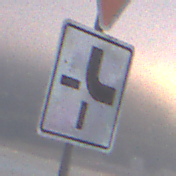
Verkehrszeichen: VerlaufVorfahrtsstrasse4
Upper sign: VorfahrtGewaehren
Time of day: SunriseSunset
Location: Outdoor (Beach)
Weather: Overcast
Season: NotSpecified
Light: Natural